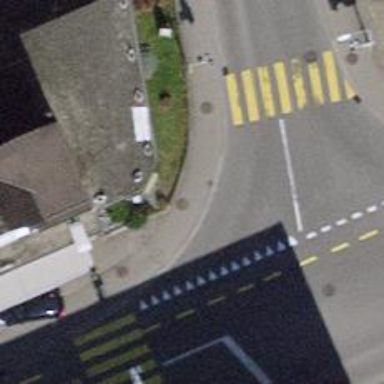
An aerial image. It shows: Asphalt sidewalk along the footway.